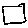
Label: square